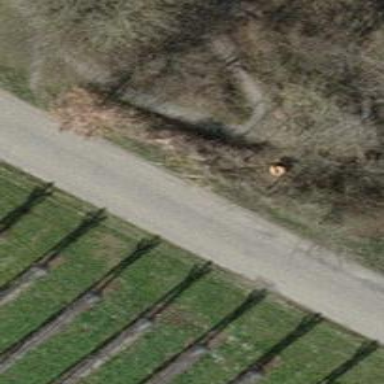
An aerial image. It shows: Path surfaced with fine gravel.